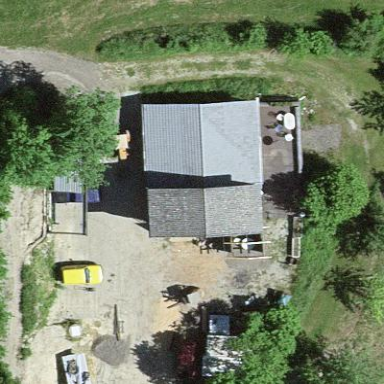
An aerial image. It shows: Barn.